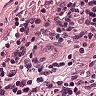
Metastatic tissue present: no